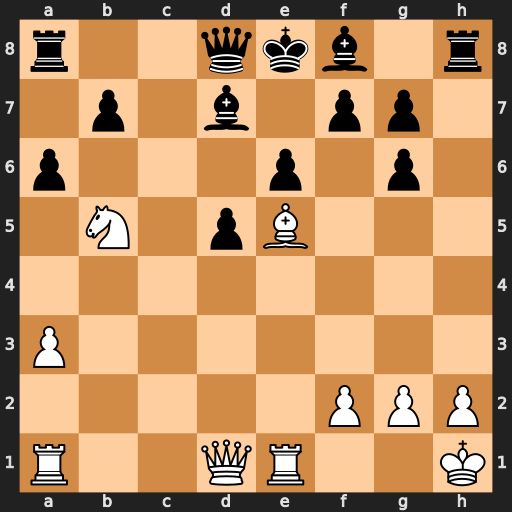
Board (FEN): r2qkb1r/1p1b1pp1/p3p1p1/1N1pB3/8/P7/5PPP/R2QR2K
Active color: w
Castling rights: kq
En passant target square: -
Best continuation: Nc7+ Qxc7 Bxc7